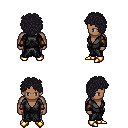
a pixel art fantasy rpg character, male body template, human, dark skin, gray robe, metal pants, raven curly afro hairstyle, cloth bracers, gold boots, four views (front, back, left, right), 2x2 character sprite sheet, small pixel art, hard edges, no anti-aliasing